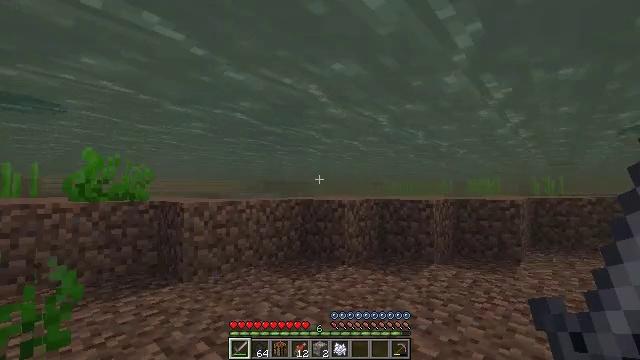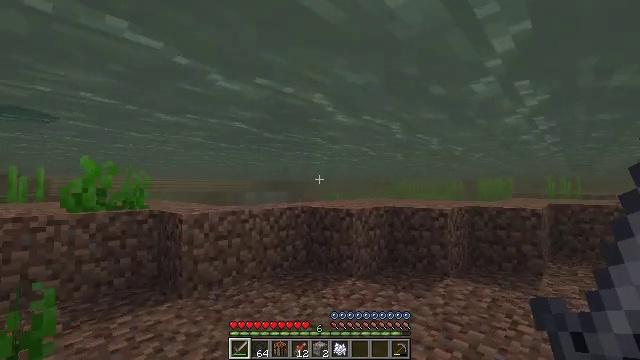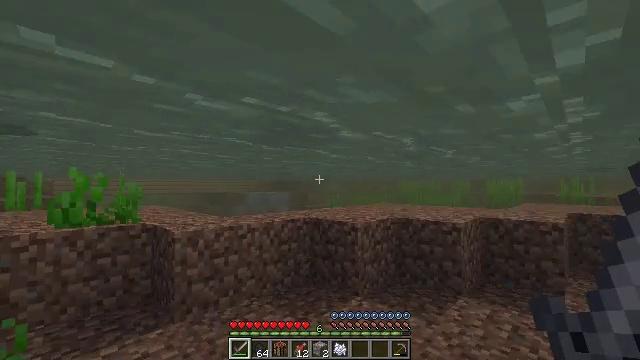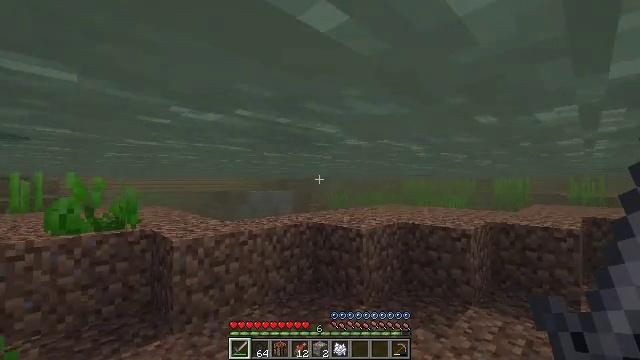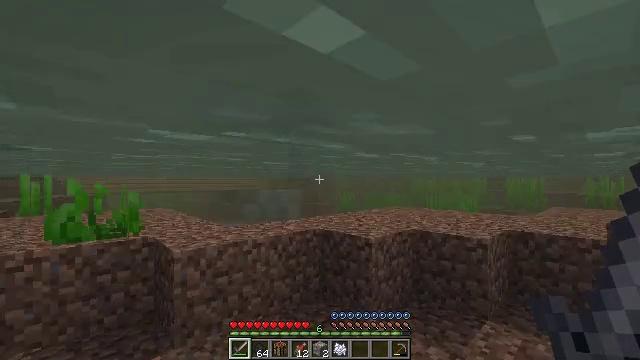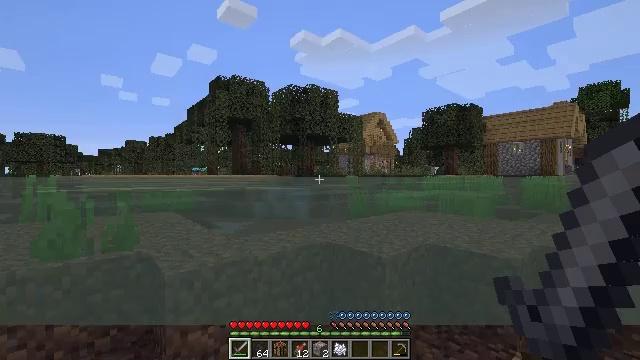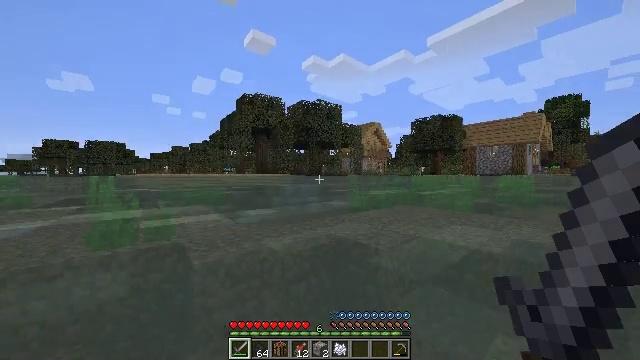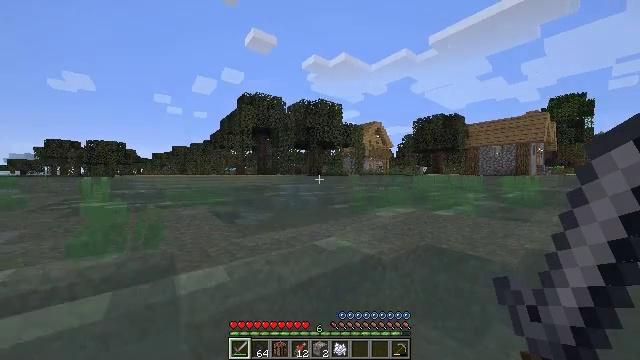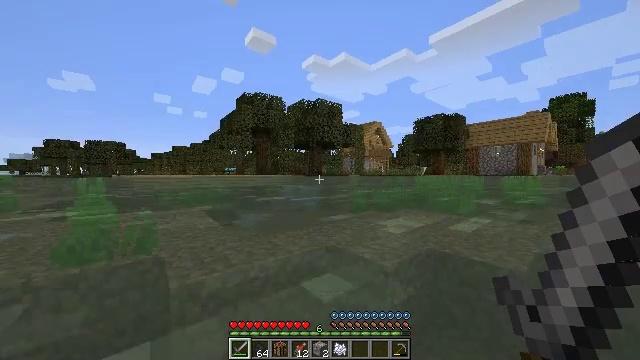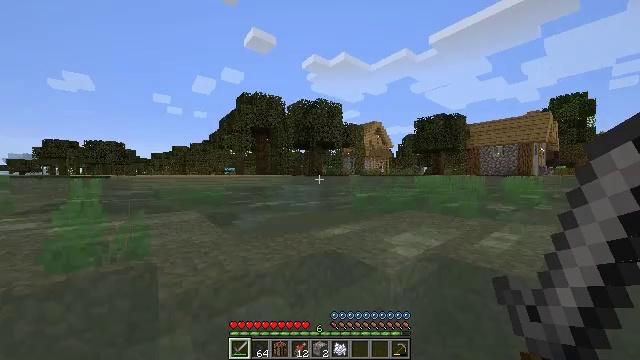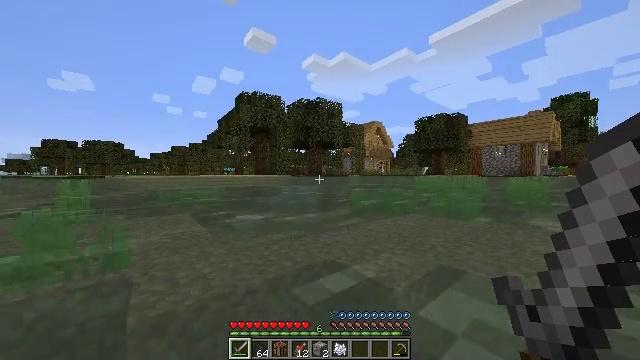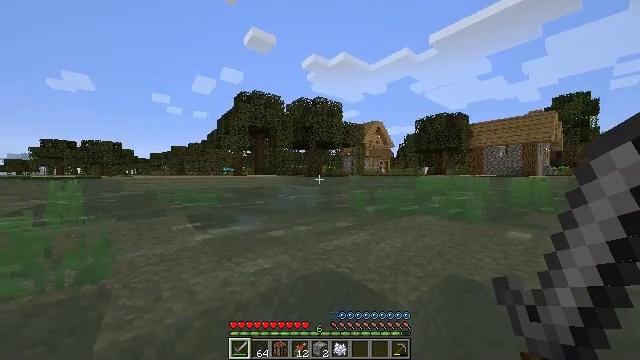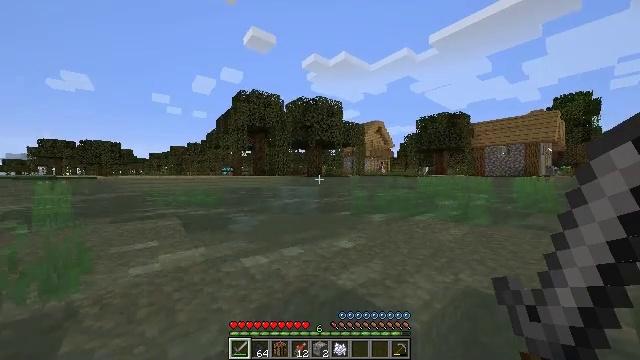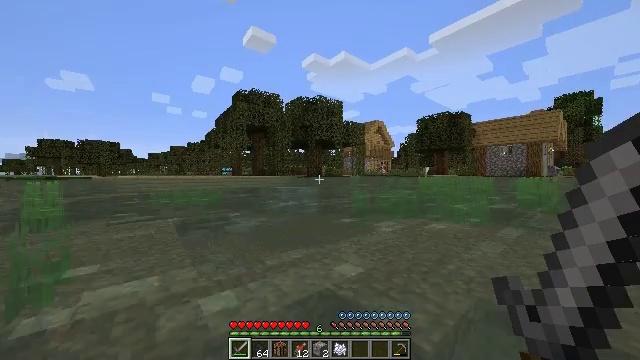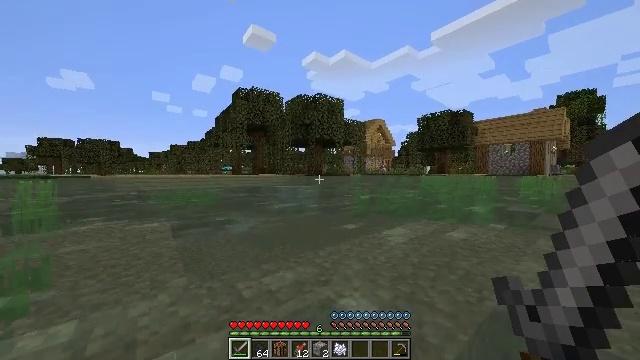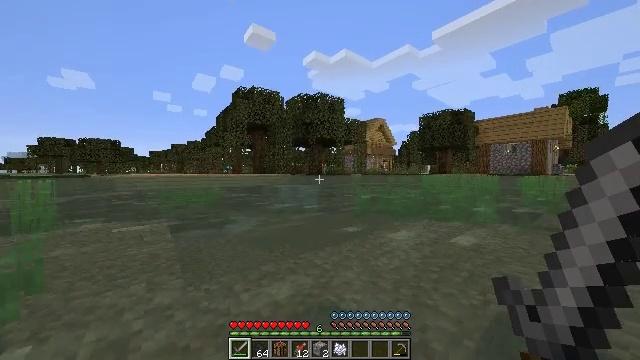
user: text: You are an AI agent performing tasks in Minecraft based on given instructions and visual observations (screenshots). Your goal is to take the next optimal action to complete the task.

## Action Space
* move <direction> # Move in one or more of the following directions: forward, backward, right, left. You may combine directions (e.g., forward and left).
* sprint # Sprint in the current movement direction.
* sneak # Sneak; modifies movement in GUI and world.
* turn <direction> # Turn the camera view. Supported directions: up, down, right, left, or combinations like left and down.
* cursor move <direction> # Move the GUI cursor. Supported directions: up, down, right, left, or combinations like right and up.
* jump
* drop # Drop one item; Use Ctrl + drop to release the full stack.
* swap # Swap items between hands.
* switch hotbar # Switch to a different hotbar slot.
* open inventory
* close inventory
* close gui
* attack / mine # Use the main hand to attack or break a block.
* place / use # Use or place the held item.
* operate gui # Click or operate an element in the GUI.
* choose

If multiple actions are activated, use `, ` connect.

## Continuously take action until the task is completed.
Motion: motion action
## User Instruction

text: Collect the yellow bed from its place.
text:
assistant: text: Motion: move forward, turn left, jump
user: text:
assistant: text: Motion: move forward, jump
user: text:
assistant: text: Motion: move forward, jump
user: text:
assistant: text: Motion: move forward, turn left
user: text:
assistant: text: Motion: move forward, turn left
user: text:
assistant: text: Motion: move forward, turn left
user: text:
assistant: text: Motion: move forward
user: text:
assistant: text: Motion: move forward
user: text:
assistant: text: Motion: move forward
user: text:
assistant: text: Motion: move forward
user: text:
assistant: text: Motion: move forward
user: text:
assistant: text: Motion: move forward
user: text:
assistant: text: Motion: move forward
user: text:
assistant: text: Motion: move forward
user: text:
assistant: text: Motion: move forward
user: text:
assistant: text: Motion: move forward
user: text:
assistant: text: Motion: move forward
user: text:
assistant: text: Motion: move forward
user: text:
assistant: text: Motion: move forward
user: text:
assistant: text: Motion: move forward
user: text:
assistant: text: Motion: move forward
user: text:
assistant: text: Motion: move forward
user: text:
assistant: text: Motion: move forward
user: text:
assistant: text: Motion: move forward
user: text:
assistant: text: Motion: move forward
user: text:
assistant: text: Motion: move forward
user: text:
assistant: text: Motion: move forward
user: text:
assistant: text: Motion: move forward
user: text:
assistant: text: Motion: move forward
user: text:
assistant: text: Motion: move forward